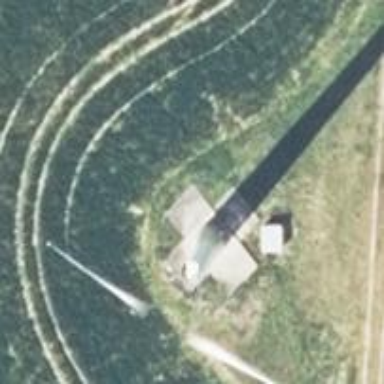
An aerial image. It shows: Wind-powered generator.